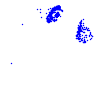
Particle: electron